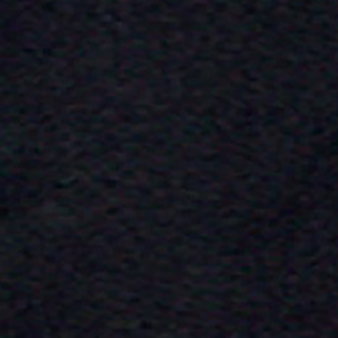
Label: other